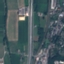
Land use / land cover: Highway